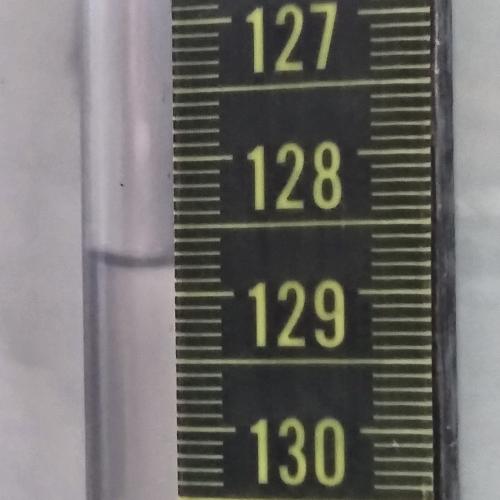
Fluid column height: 128.8 cm